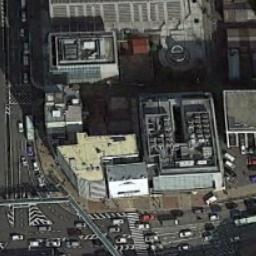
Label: commercial_area